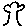
Label: tree